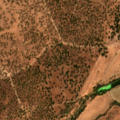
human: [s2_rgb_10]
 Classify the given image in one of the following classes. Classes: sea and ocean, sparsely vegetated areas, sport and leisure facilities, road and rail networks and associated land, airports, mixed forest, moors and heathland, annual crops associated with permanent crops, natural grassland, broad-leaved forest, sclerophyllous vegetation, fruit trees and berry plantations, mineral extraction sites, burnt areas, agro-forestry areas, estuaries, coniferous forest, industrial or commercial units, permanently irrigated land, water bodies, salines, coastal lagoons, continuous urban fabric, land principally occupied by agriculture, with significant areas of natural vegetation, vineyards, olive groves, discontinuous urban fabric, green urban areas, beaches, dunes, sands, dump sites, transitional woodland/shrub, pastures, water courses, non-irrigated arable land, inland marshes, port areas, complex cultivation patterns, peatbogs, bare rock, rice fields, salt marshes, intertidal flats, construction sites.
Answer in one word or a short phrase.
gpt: non-irrigated arable land, permanently irrigated land, agro-forestry areas, broad-leaved forest, transitional woodland/shrub